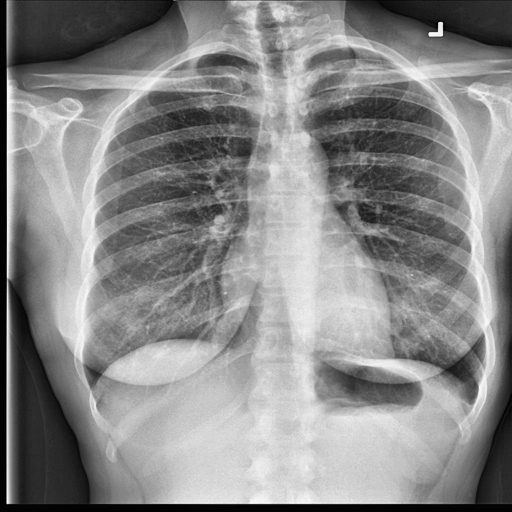
Finding: NORMAL